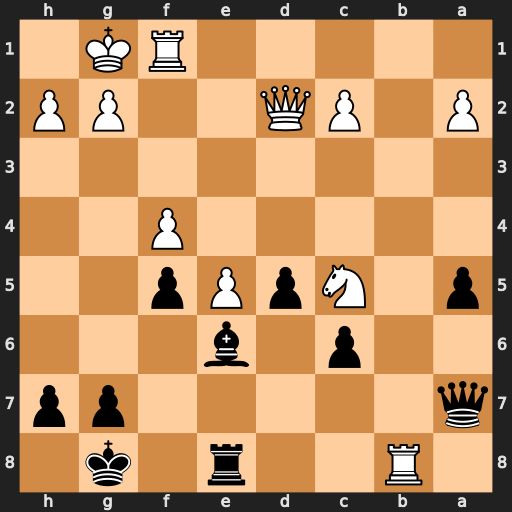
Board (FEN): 1R2r1k1/q5pp/2p1b3/p1NpPp2/5P2/8/P1PQ2PP/5RK1
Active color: b
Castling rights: -
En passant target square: -
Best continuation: Qxc5+ Qf2 Qxf2+ Rxf2 Rxb8